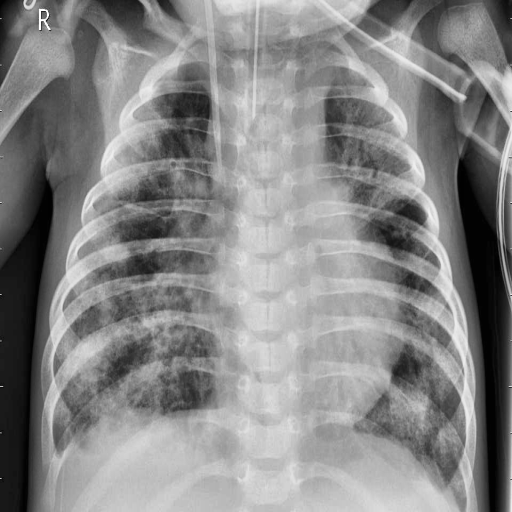
Finding: PNEUMONIA